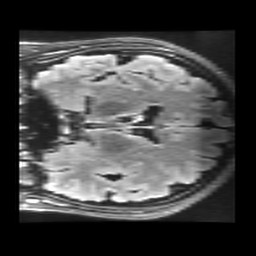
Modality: FLAIR
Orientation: coronal
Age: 19
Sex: female
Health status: healthy
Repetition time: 12 s
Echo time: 0.09782 s